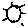
Label: sun